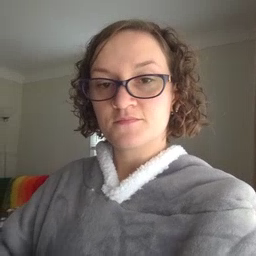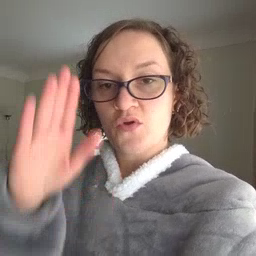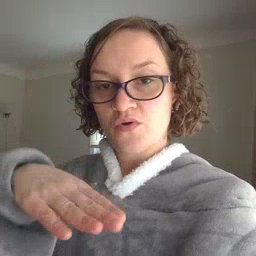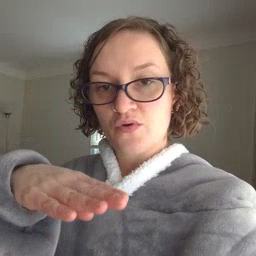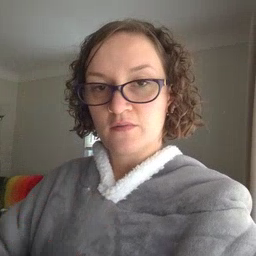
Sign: on